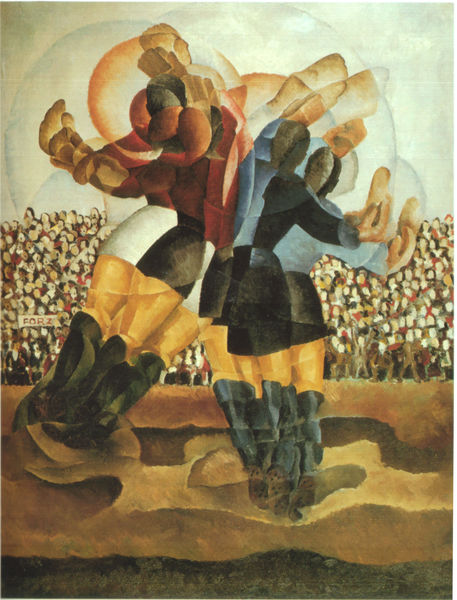
Titel: Calciatori, Fußballspieler
Künstler: Enzo Benedetto
Institution: Privatbesitz
Schlagwörter: blau, himmel, kampf, kopf, mann, schatten, weiß, wolken, frauen, gelb, grün, menschen, ocker, sand, bewegung, braun, bunt, frau, grau, köpfe, licht, männer, orange, schwarz, gras, rot, wolke, beige, menge, tanz, arm, arme, bild, hände, öl, erde, feld, sonne, boden, figur, personen, publikum, beine, hellblau, sprung, bein, zwei, schuhe, zuschauer, hosen, lehm, abstrakt, farben, figuren, sport, symmetrie, festhalten, transparent, arena, ränge, spiel, strümpfe, futurismus, futuristisch, kreise, volk, stiefel, menschenmenge, dreck, stulpen, sportler, blauer reiter, tänzer, geschwindigkeit, artist, stadion, auditorium, kurze hosen, schwingung, spielfeld, riese, ablauf, fussball, trikot, boxen, gleichzeitigkeit, bewegungsablauf, schwingend, turnier, surealismus, boxkampf, trikots, fututrismus, bewegungsaufnahme, blödsnn, calcio, hosem, schwingende hände, verzögert